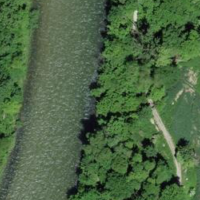
EUNIS habitat code: 41
Species observed at this site:
Allium ursinum
Calopteryx virgo